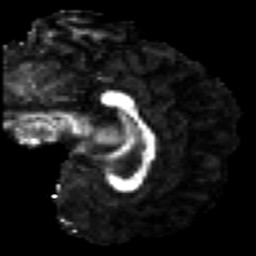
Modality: FA
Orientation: sagittal
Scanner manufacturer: siemens
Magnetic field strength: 3 T
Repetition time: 7.8 s
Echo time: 0.09 s